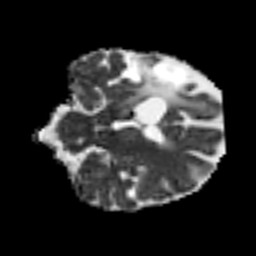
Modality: MD
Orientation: coronal
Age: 55
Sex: female
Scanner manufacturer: siemens
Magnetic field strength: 3 T
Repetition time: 7.3 s
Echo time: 0.087 s